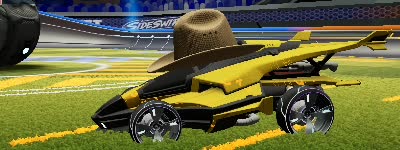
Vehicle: aftershock